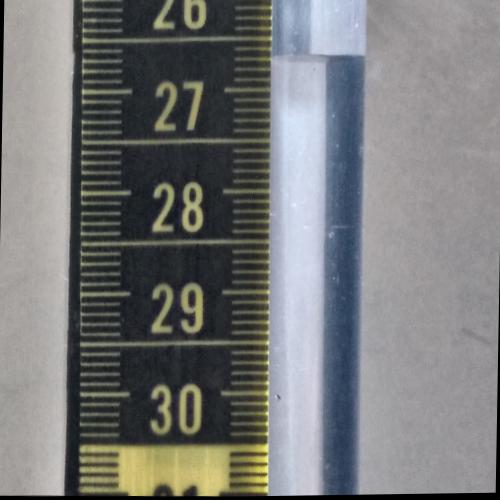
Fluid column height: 26.7 cm